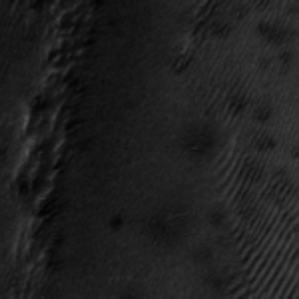
Label: frost